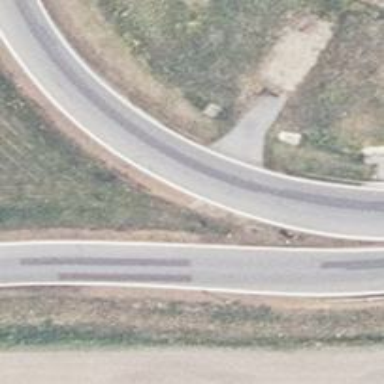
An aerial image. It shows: Asphalt trunk link highway that is part of motorroad.